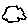
Label: cloud